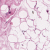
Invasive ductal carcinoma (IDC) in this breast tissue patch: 0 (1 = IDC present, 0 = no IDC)